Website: walmart
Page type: gifting
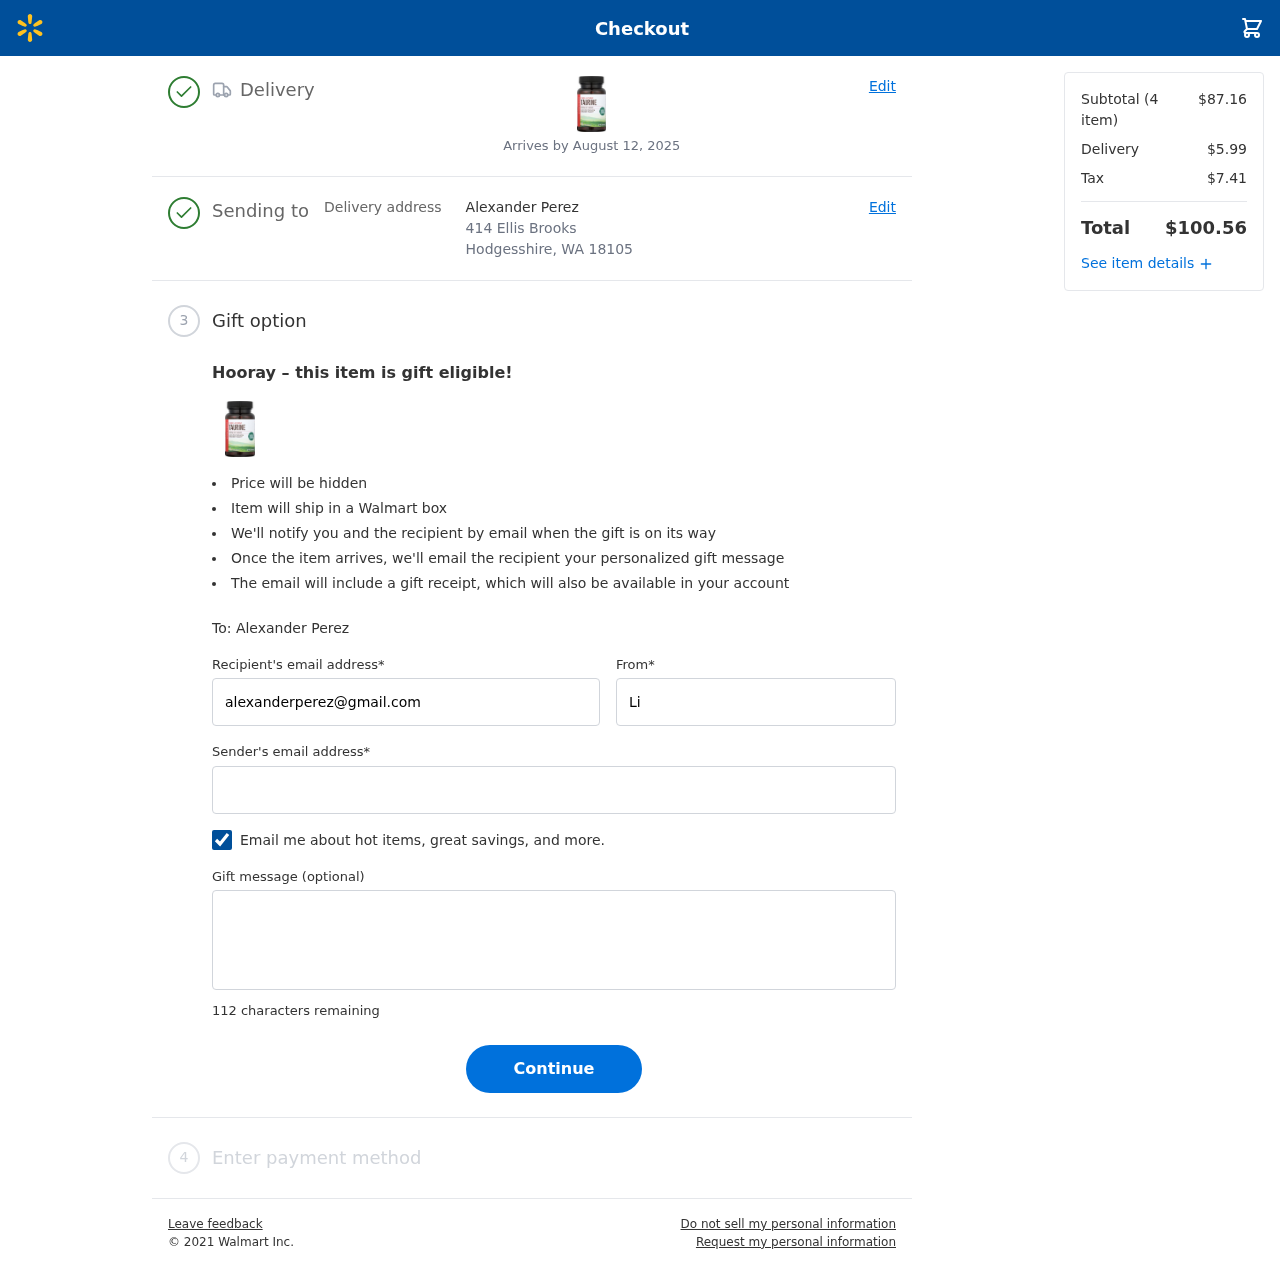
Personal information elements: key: PII_CITY_STATE_ZIP
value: Hodgesshire, WA 18105
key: PII_EMAIL
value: lgeorge@hotmail.com
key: PII_FIRSTNAME
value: Lindsay
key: PII_GIFT_EMAIL
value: alexanderperez@gmail.com
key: PII_GIFT_FULLNAME
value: Alexander Perez
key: PII_GIFT_MESSAGE
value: Happy birthday, Alex! I thought you’d enjoy these little boosts—perfect for keeping you energized during those long workdays. Here’s to another year of adventures and good vibes!
Lindsay
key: PII_STREET
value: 414 Ellis Brooks
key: PII_GIFT_FIRSTNAME
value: Alexander
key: PII_GIFT_LASTNAME
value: Perez
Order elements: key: ORDER_DELIVERY_DATE
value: Arrives by August 12, 2025
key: ORDER_NUM_ITEMS
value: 4
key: ORDER_SUBTOTAL
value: $87.16
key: ORDER_SHIPPING_COST
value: $5.99
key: ORDER_TAX
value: $7.41
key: ORDER_TOTAL
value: $100.56